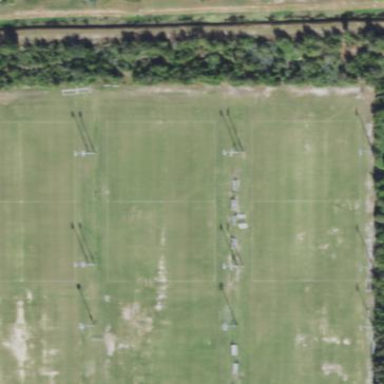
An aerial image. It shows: Soccer pitch designated for leisure and sports activities.